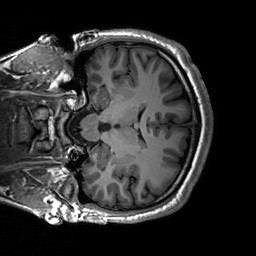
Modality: T1w
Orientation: coronal
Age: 22
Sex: male
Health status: healthy
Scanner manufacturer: siemens
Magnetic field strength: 3 T
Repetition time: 2.3 s
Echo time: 0.00236 s